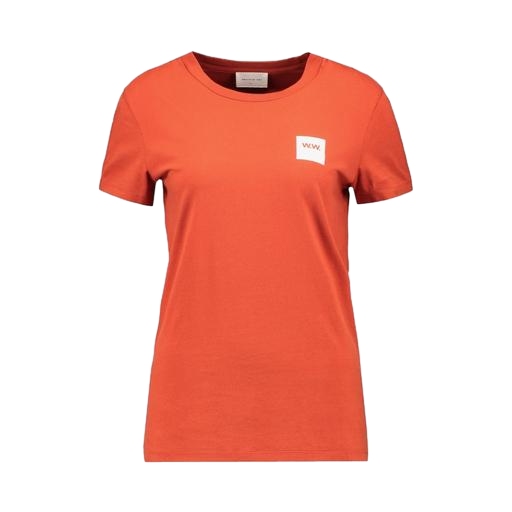
regular t-shirt, orange tee, boxy fit t-shirt, white background